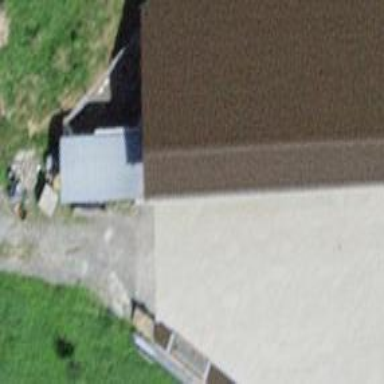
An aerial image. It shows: Shed.